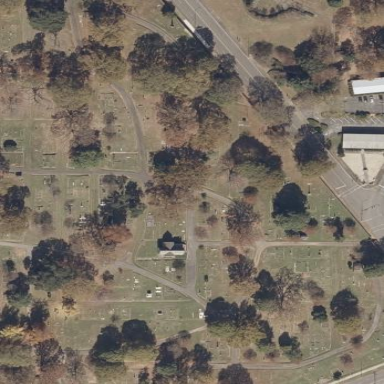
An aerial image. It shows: Cemetery.